Question: Get these errors :
'''
C2143: syntax error : missing ',' before ':'
C2143: syntax error : missing ';' before '{'
'''
Here is code:
'''
void MainWindow::PrintDir(const QString &str)
{
QDir mDir(str);
QString buffer;
for(QFileInfo temp : mDir.entryInfoList()) //first error
{ //second error
buffer += temp.absoluteFilePath() + "
";
}
ui->textEdit->setText(buffer);
}
'''
I guess the reason is C++ standard? I try to include him in pro file like this 'CONFIG += c++11' but nothing happen and still get same errors. Whats wrong?
:

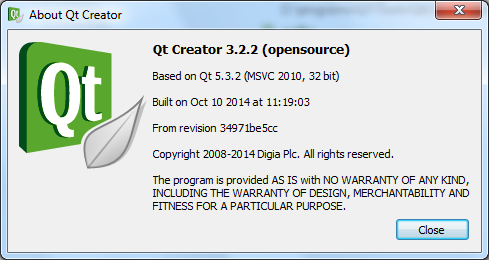
Answer: As explained <URL>. This is why you get this error. I recommend you upgrade to 'MSVC 2012' if you want to use 'C++11 range-based for loops'.